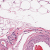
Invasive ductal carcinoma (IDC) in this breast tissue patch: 0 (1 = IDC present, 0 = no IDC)